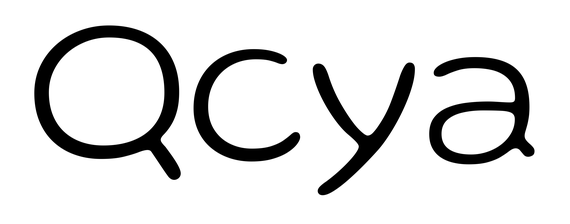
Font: Gluten_ExtraLight